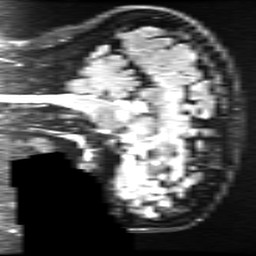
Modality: FLAIR
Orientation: sagittal
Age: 30
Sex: female
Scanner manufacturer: ge
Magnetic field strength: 3 T
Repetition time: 11 s
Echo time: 0.1497 s